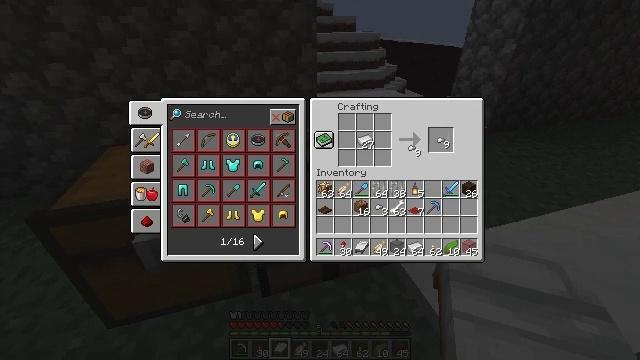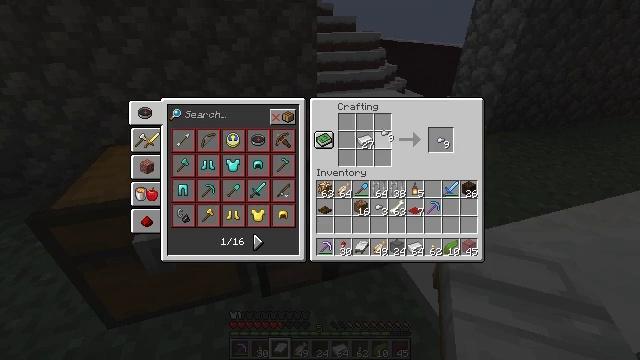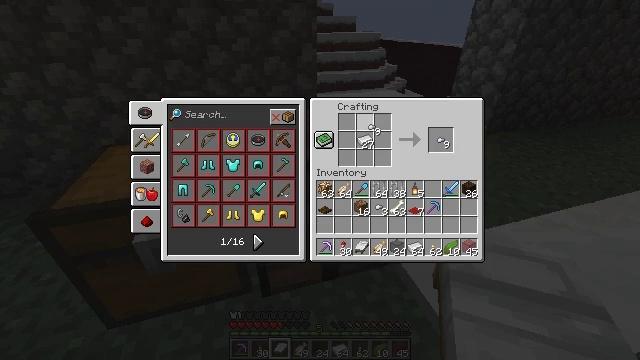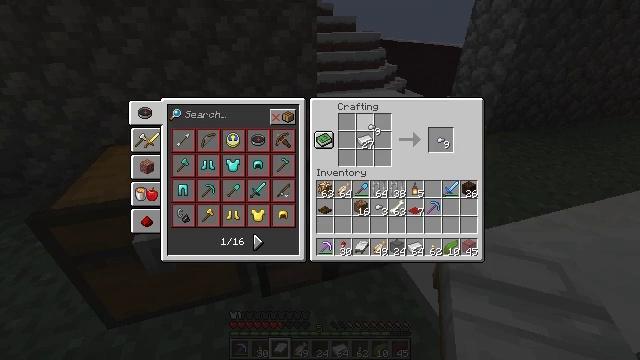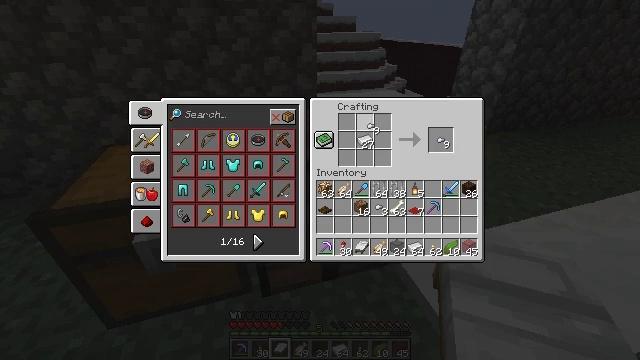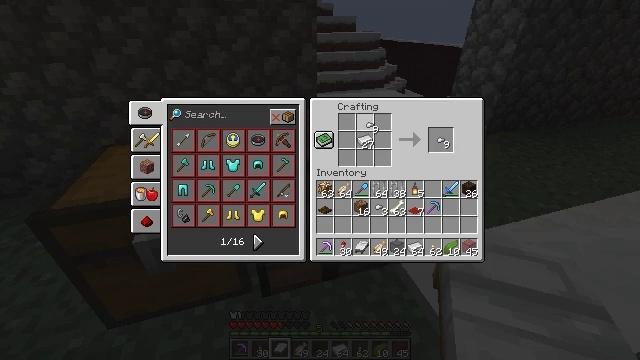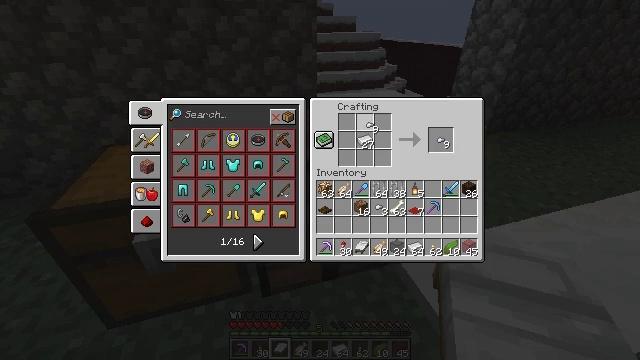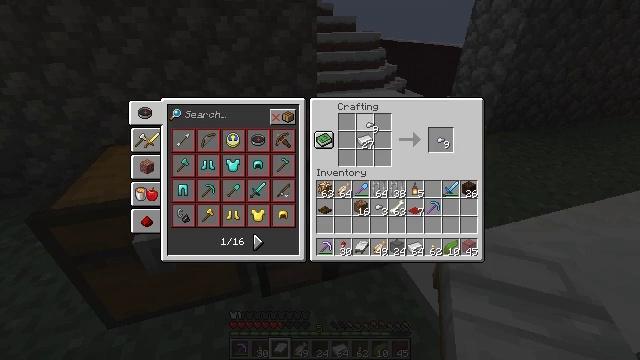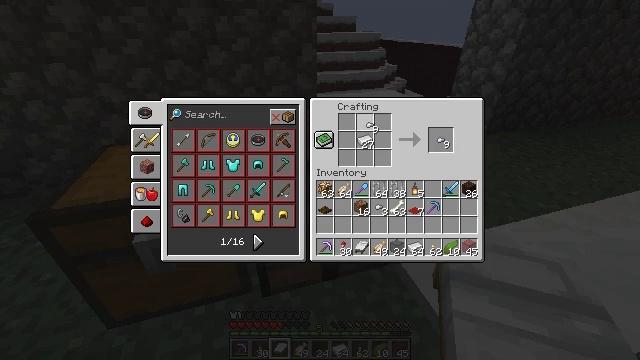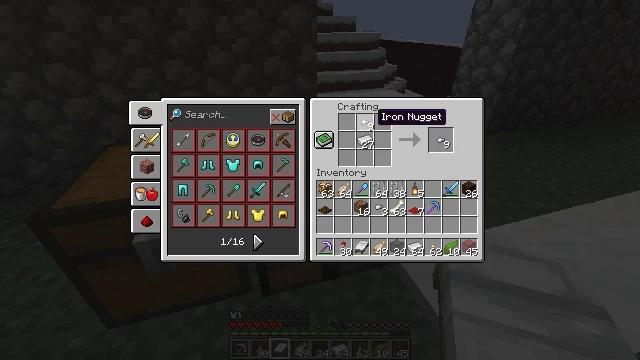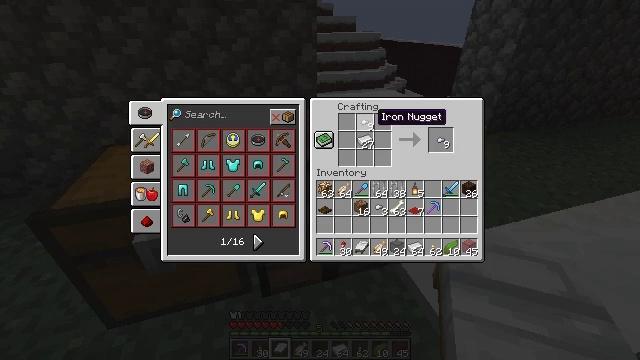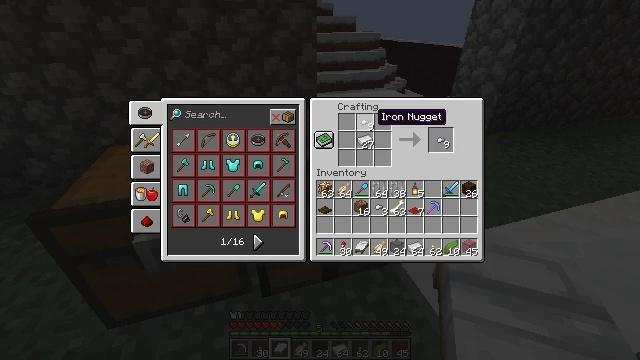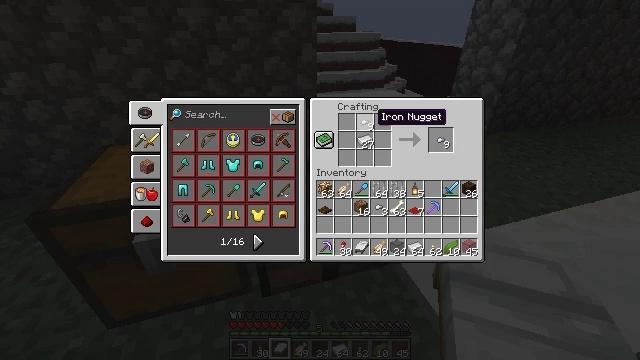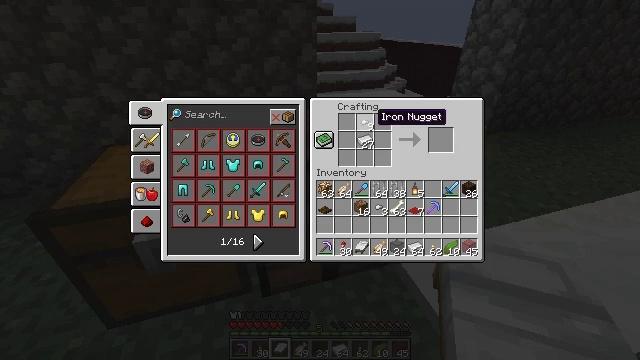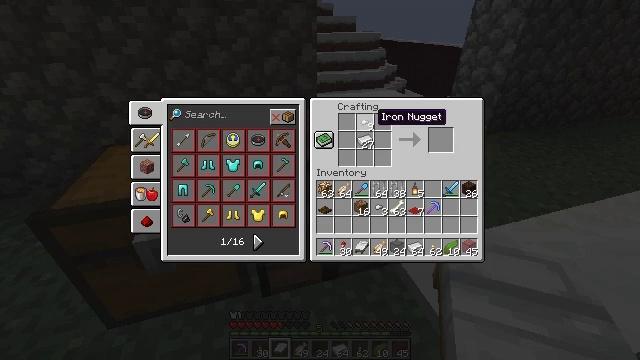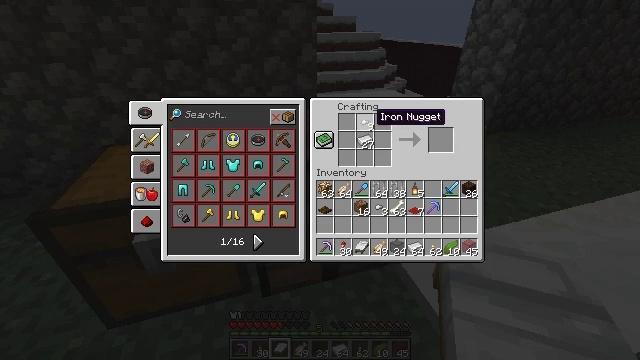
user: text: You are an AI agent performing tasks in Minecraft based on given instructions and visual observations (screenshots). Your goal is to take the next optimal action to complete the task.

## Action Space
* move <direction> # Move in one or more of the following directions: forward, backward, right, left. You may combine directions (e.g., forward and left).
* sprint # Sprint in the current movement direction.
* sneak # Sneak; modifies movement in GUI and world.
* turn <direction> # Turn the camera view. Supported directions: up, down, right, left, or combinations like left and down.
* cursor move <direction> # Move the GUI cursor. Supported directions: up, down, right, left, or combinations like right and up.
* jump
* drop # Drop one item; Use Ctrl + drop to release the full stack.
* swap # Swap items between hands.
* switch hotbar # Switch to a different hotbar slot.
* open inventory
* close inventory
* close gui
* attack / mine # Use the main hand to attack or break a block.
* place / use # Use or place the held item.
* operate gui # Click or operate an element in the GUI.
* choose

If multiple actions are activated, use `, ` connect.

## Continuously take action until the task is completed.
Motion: motion action
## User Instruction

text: Use the crafting table to create a chain.
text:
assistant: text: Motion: cursor move left and up, open gui
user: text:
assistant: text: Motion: cursor move left
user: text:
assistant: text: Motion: no_op
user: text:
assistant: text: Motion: no_op
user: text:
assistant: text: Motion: no_op
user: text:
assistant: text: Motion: no_op
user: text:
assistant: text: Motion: operate gui
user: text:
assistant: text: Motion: operate gui
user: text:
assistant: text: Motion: no_op
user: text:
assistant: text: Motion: no_op
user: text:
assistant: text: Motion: no_op
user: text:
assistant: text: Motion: no_op
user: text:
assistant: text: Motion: no_op
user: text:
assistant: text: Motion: no_op
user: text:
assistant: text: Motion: no_op
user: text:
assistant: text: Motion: no_op
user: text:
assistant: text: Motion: no_op
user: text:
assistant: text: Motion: no_op
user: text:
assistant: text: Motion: no_op
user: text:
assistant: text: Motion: no_op
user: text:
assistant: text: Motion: no_op
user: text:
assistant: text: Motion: no_op
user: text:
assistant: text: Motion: no_op
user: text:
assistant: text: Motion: choose
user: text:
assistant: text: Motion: choose
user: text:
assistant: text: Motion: no_op
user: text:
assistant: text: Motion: cursor move down
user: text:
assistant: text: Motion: cursor move down
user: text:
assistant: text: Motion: no_op
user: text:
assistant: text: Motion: no_op